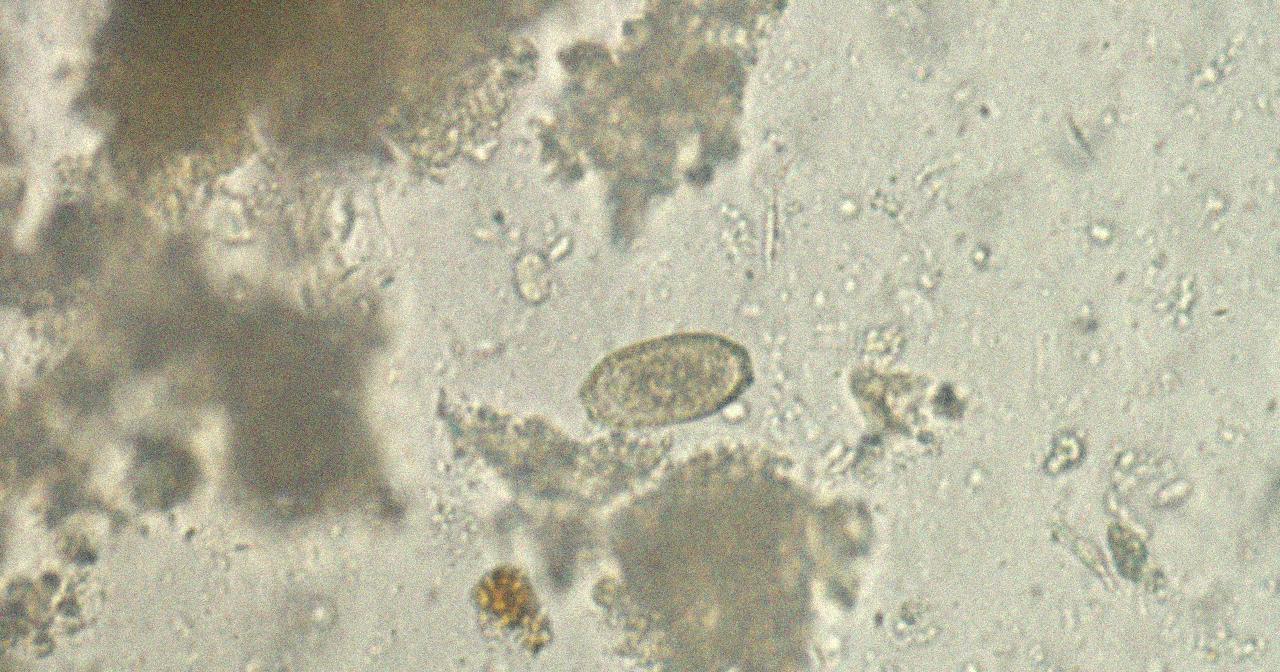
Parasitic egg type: Capillaria philippinensis